Aerial crown-view tile of a tropical tree (Barro Colorado Island, Panama), acquired 20241014:
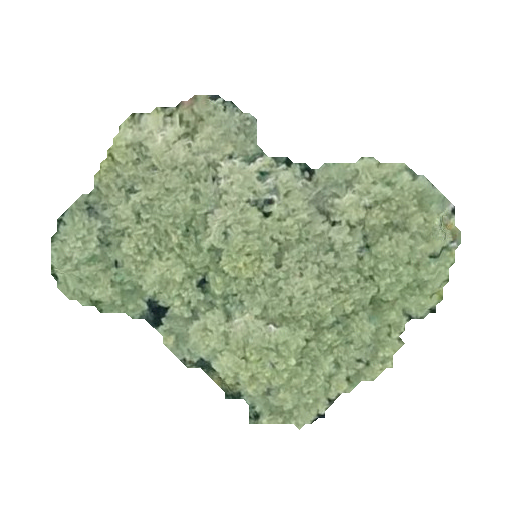
Species: Jacaranda copaia
GBIF accepted scientific name: Jacaranda copaia
Crown area: 129.322 m²